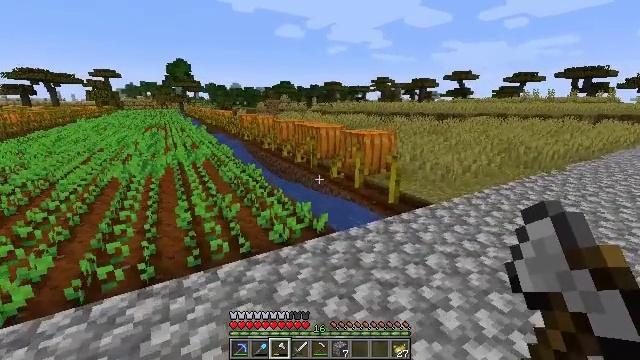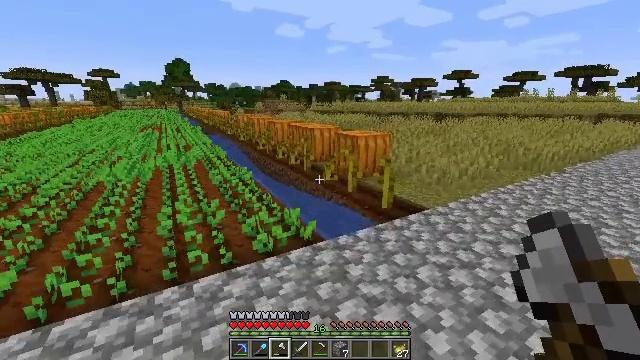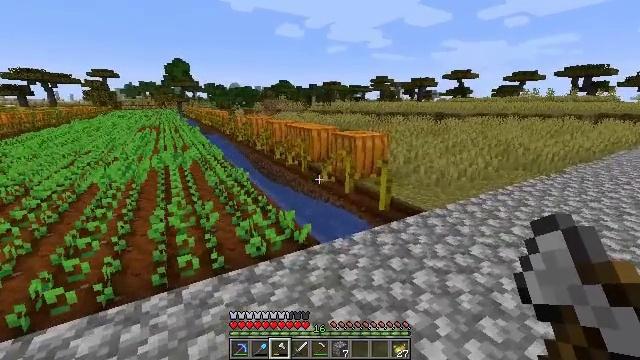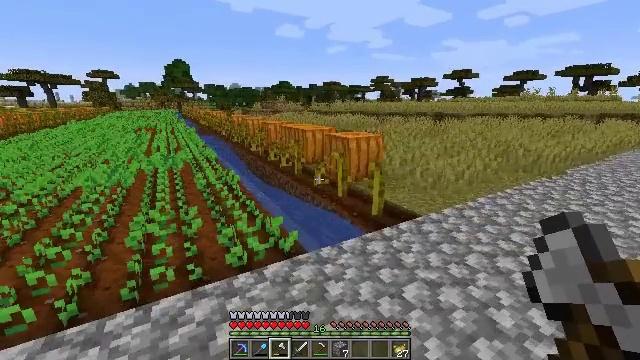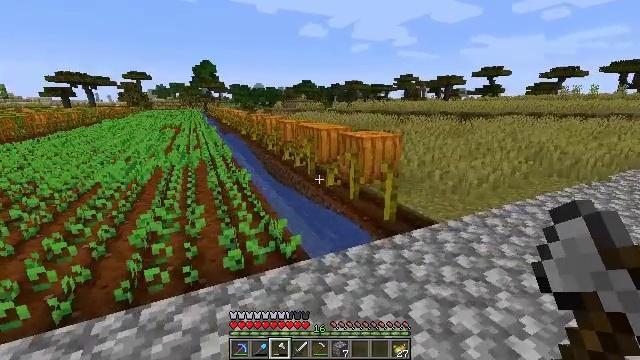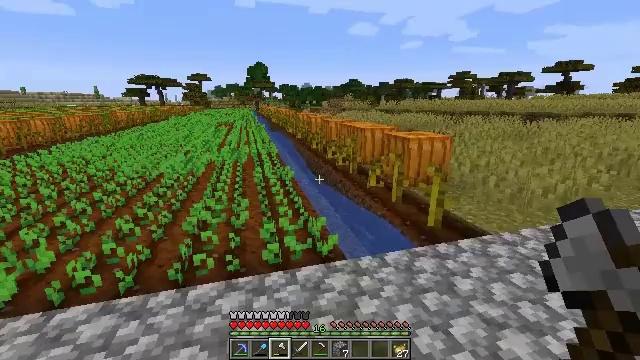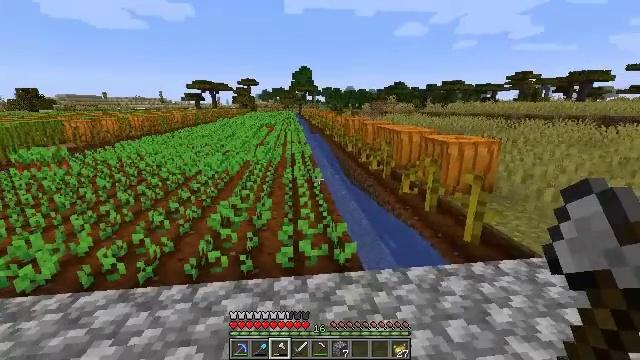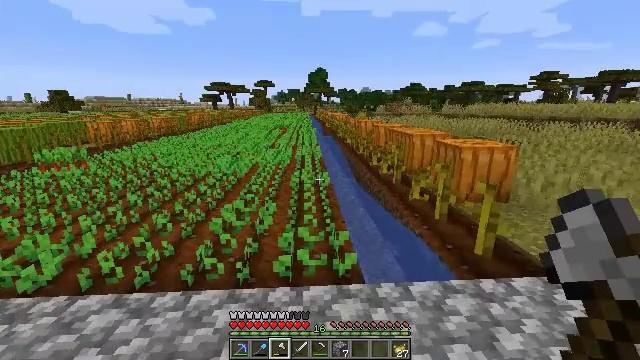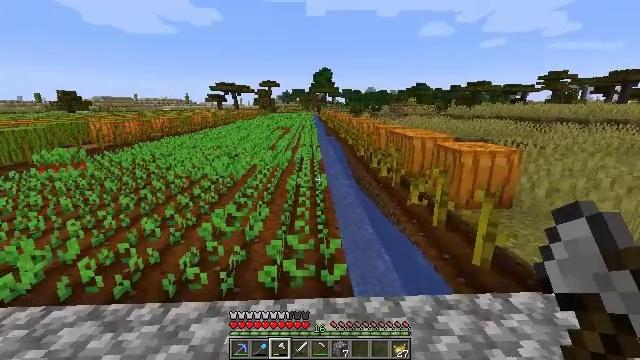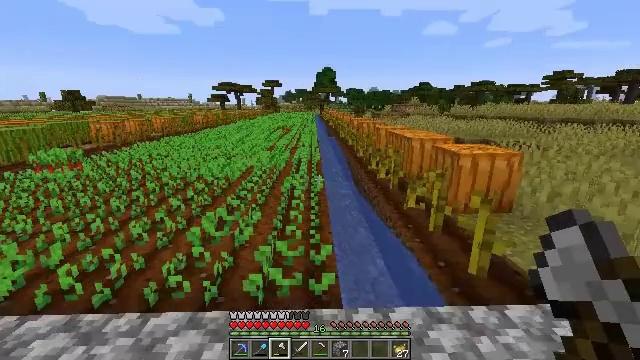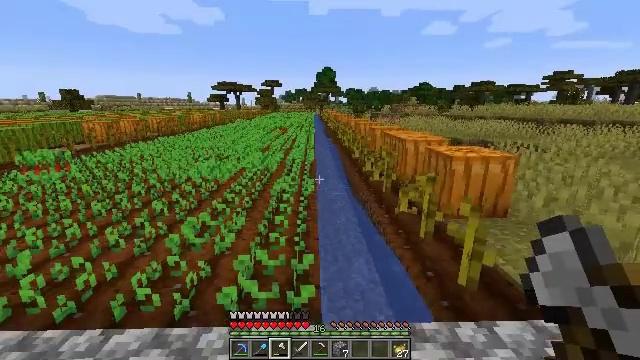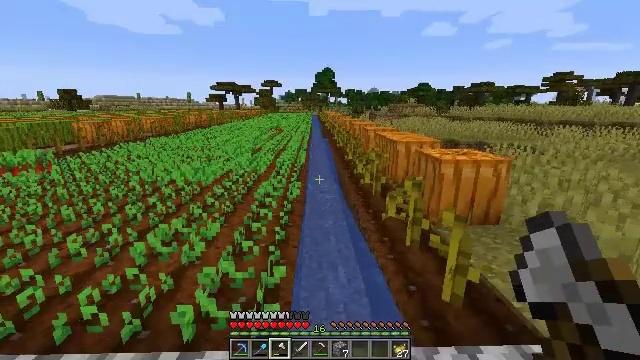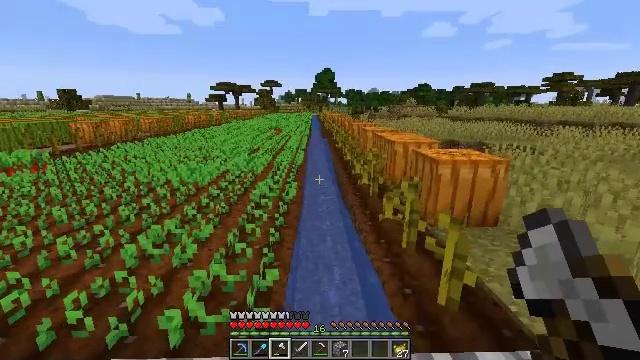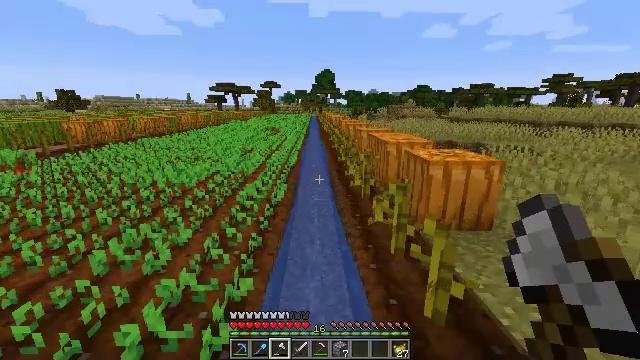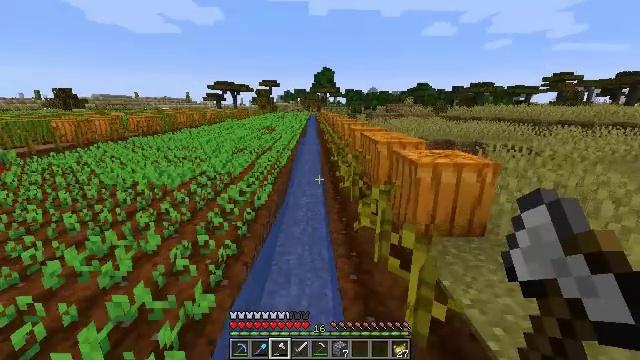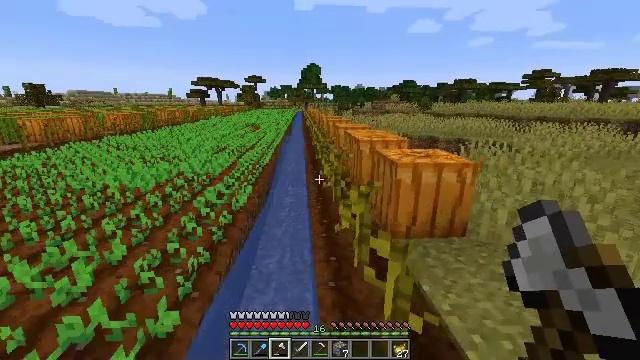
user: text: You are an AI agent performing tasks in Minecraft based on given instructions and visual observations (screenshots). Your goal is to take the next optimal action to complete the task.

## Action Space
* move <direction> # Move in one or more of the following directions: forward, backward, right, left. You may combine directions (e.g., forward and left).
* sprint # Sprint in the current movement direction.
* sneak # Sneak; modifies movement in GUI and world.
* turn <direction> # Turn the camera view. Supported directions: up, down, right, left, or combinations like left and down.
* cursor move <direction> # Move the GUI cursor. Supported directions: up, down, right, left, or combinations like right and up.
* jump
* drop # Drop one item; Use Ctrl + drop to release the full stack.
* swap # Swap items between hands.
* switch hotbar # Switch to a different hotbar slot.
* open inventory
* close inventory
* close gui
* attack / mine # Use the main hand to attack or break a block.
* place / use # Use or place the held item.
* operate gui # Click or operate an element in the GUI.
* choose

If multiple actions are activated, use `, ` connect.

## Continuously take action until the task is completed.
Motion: motion action
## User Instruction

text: Collect the pumpkin by holding left button.
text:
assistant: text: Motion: move forward and move right
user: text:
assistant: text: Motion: move forward and move right
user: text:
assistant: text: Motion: move forward and move right
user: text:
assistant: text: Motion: move forward and move right, turn left
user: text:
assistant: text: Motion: move forward and move right, turn left
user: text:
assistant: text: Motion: move forward and move right, turn left
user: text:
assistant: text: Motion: move forward and move right, turn left
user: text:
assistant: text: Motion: move forward and move right, turn left
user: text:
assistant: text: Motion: move forward and move right
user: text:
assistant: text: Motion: move forward and move right
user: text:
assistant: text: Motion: move forward and move right
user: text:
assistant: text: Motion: move forward and move right
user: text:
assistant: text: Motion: move forward and move right
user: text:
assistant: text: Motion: move forward and move right
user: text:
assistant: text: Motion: move forward and move right, turn right
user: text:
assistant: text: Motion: move forward and move right, turn right
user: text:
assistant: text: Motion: move forward and move right, turn right
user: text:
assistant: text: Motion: move forward and move right
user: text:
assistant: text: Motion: move forward and move right
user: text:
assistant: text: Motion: move forward and move right
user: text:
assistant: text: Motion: move forward and move right, turn left and down
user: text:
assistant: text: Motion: move forward and move right, turn left and down
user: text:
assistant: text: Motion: move forward, turn left
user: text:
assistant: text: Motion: turn left, attack / mine
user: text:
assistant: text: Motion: attack / mine
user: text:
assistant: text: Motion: attack / mine
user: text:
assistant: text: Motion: attack / mine
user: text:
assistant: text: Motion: attack / mine
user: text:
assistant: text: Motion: move forward, attack / mine
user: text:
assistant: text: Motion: move forward, attack / mine